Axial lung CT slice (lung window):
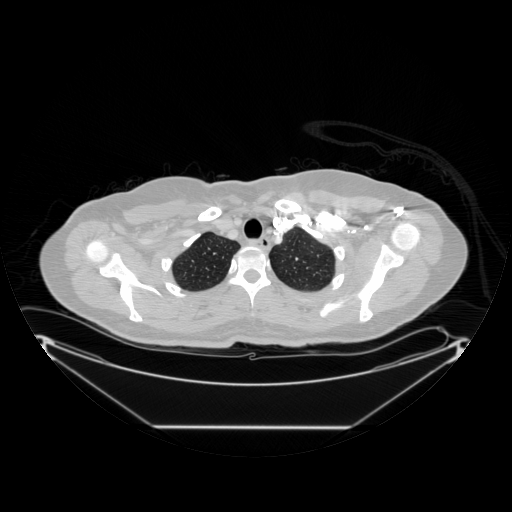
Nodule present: no